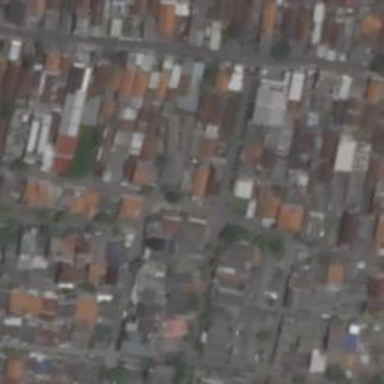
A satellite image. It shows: Residential building.